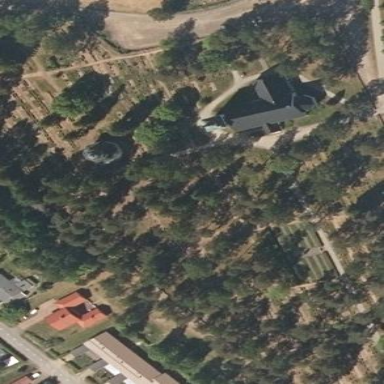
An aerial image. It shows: Cemetery.